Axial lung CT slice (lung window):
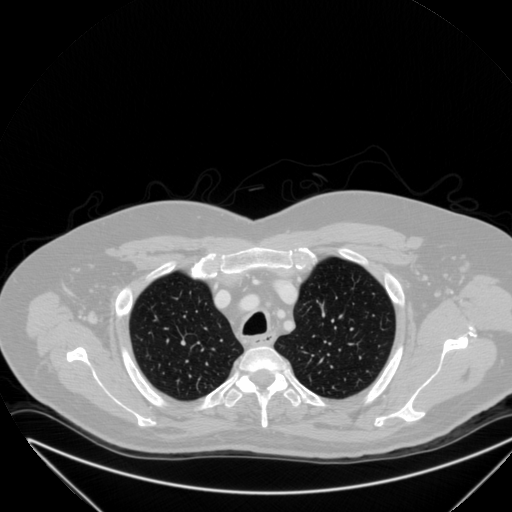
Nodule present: no